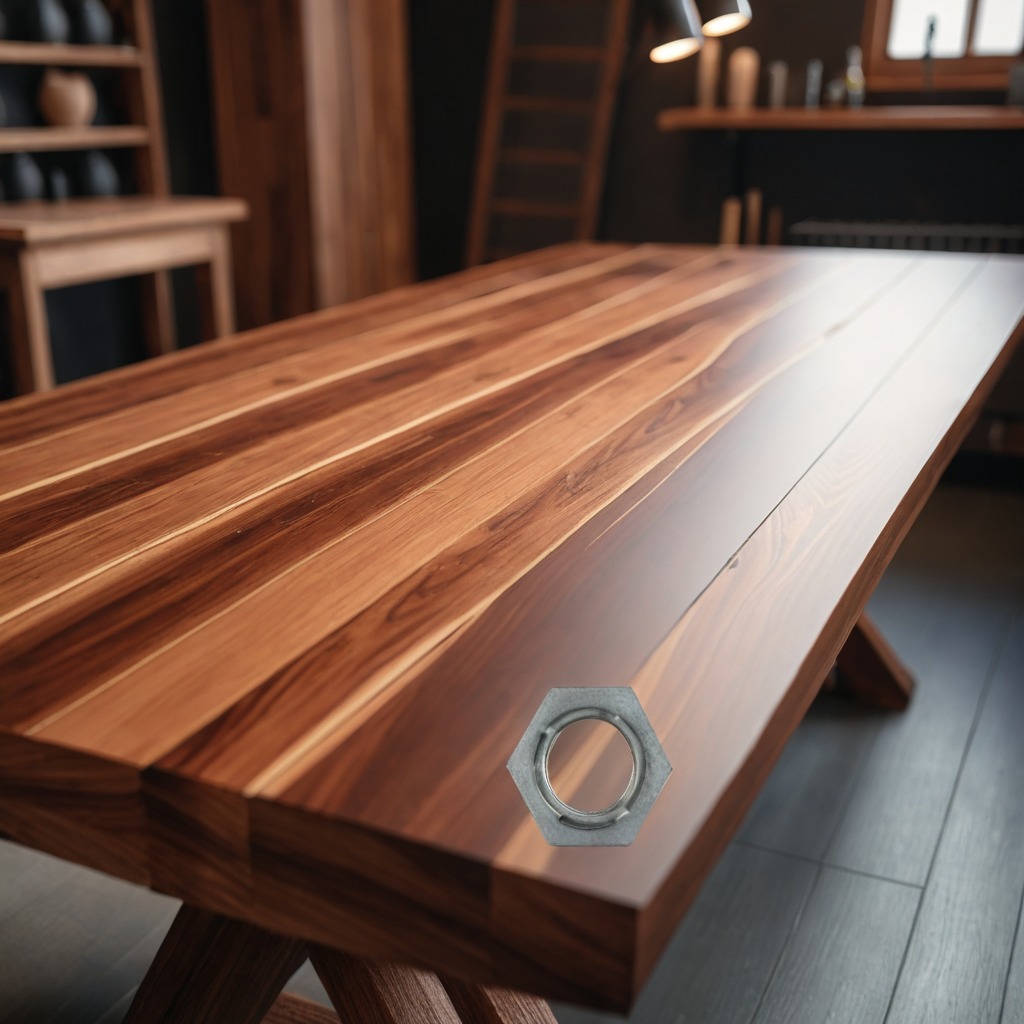
A metal nut is lying on a wooden table in a carpentry studio with rich wood textures side lighting.